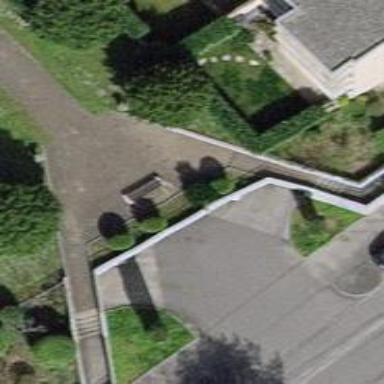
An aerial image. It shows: Bench for seating.